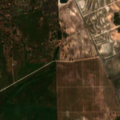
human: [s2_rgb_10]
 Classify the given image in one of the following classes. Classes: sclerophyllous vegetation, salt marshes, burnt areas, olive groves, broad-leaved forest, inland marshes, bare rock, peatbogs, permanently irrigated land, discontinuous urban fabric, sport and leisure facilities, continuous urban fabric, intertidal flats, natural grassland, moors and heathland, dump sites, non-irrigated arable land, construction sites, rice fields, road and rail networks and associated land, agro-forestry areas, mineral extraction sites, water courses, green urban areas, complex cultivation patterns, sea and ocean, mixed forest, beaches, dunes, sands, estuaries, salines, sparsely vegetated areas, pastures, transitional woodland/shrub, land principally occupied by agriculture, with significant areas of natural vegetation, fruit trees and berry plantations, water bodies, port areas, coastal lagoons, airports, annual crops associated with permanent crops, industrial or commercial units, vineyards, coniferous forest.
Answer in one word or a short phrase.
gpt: continuous urban fabric